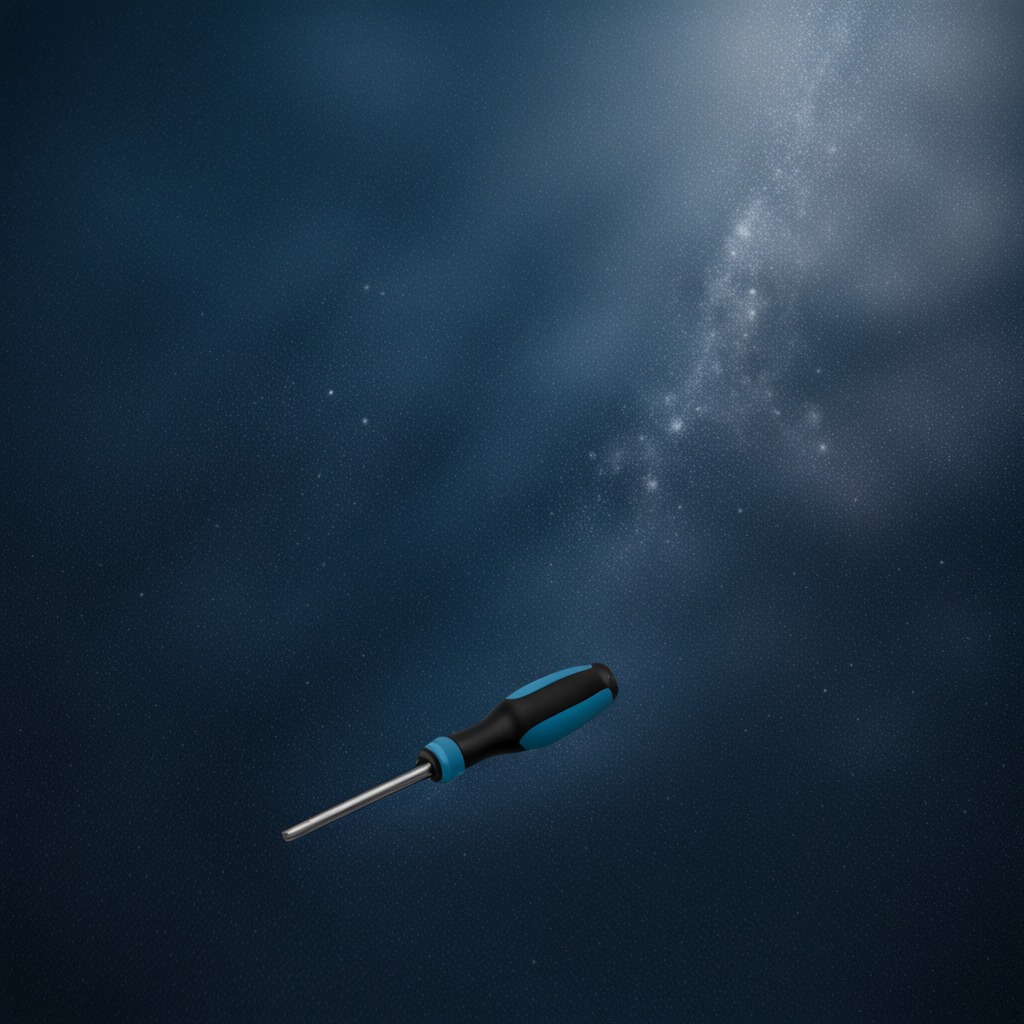
A screwdriver lies on the clean granite tabletop covered with a blue rubber mat inside a workshop at night dim ambient light soft shadows worn but beneath the mat